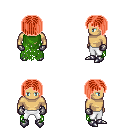
a pixel art fantasy rpg character, male body template, human, tanned skin, green tattered cape, white pants, red pageboy hairstyle, metal gloves, metal boots, four views (front, back, left, right), 2x2 character sprite sheet, small pixel art, hard edges, no anti-aliasing